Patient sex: M
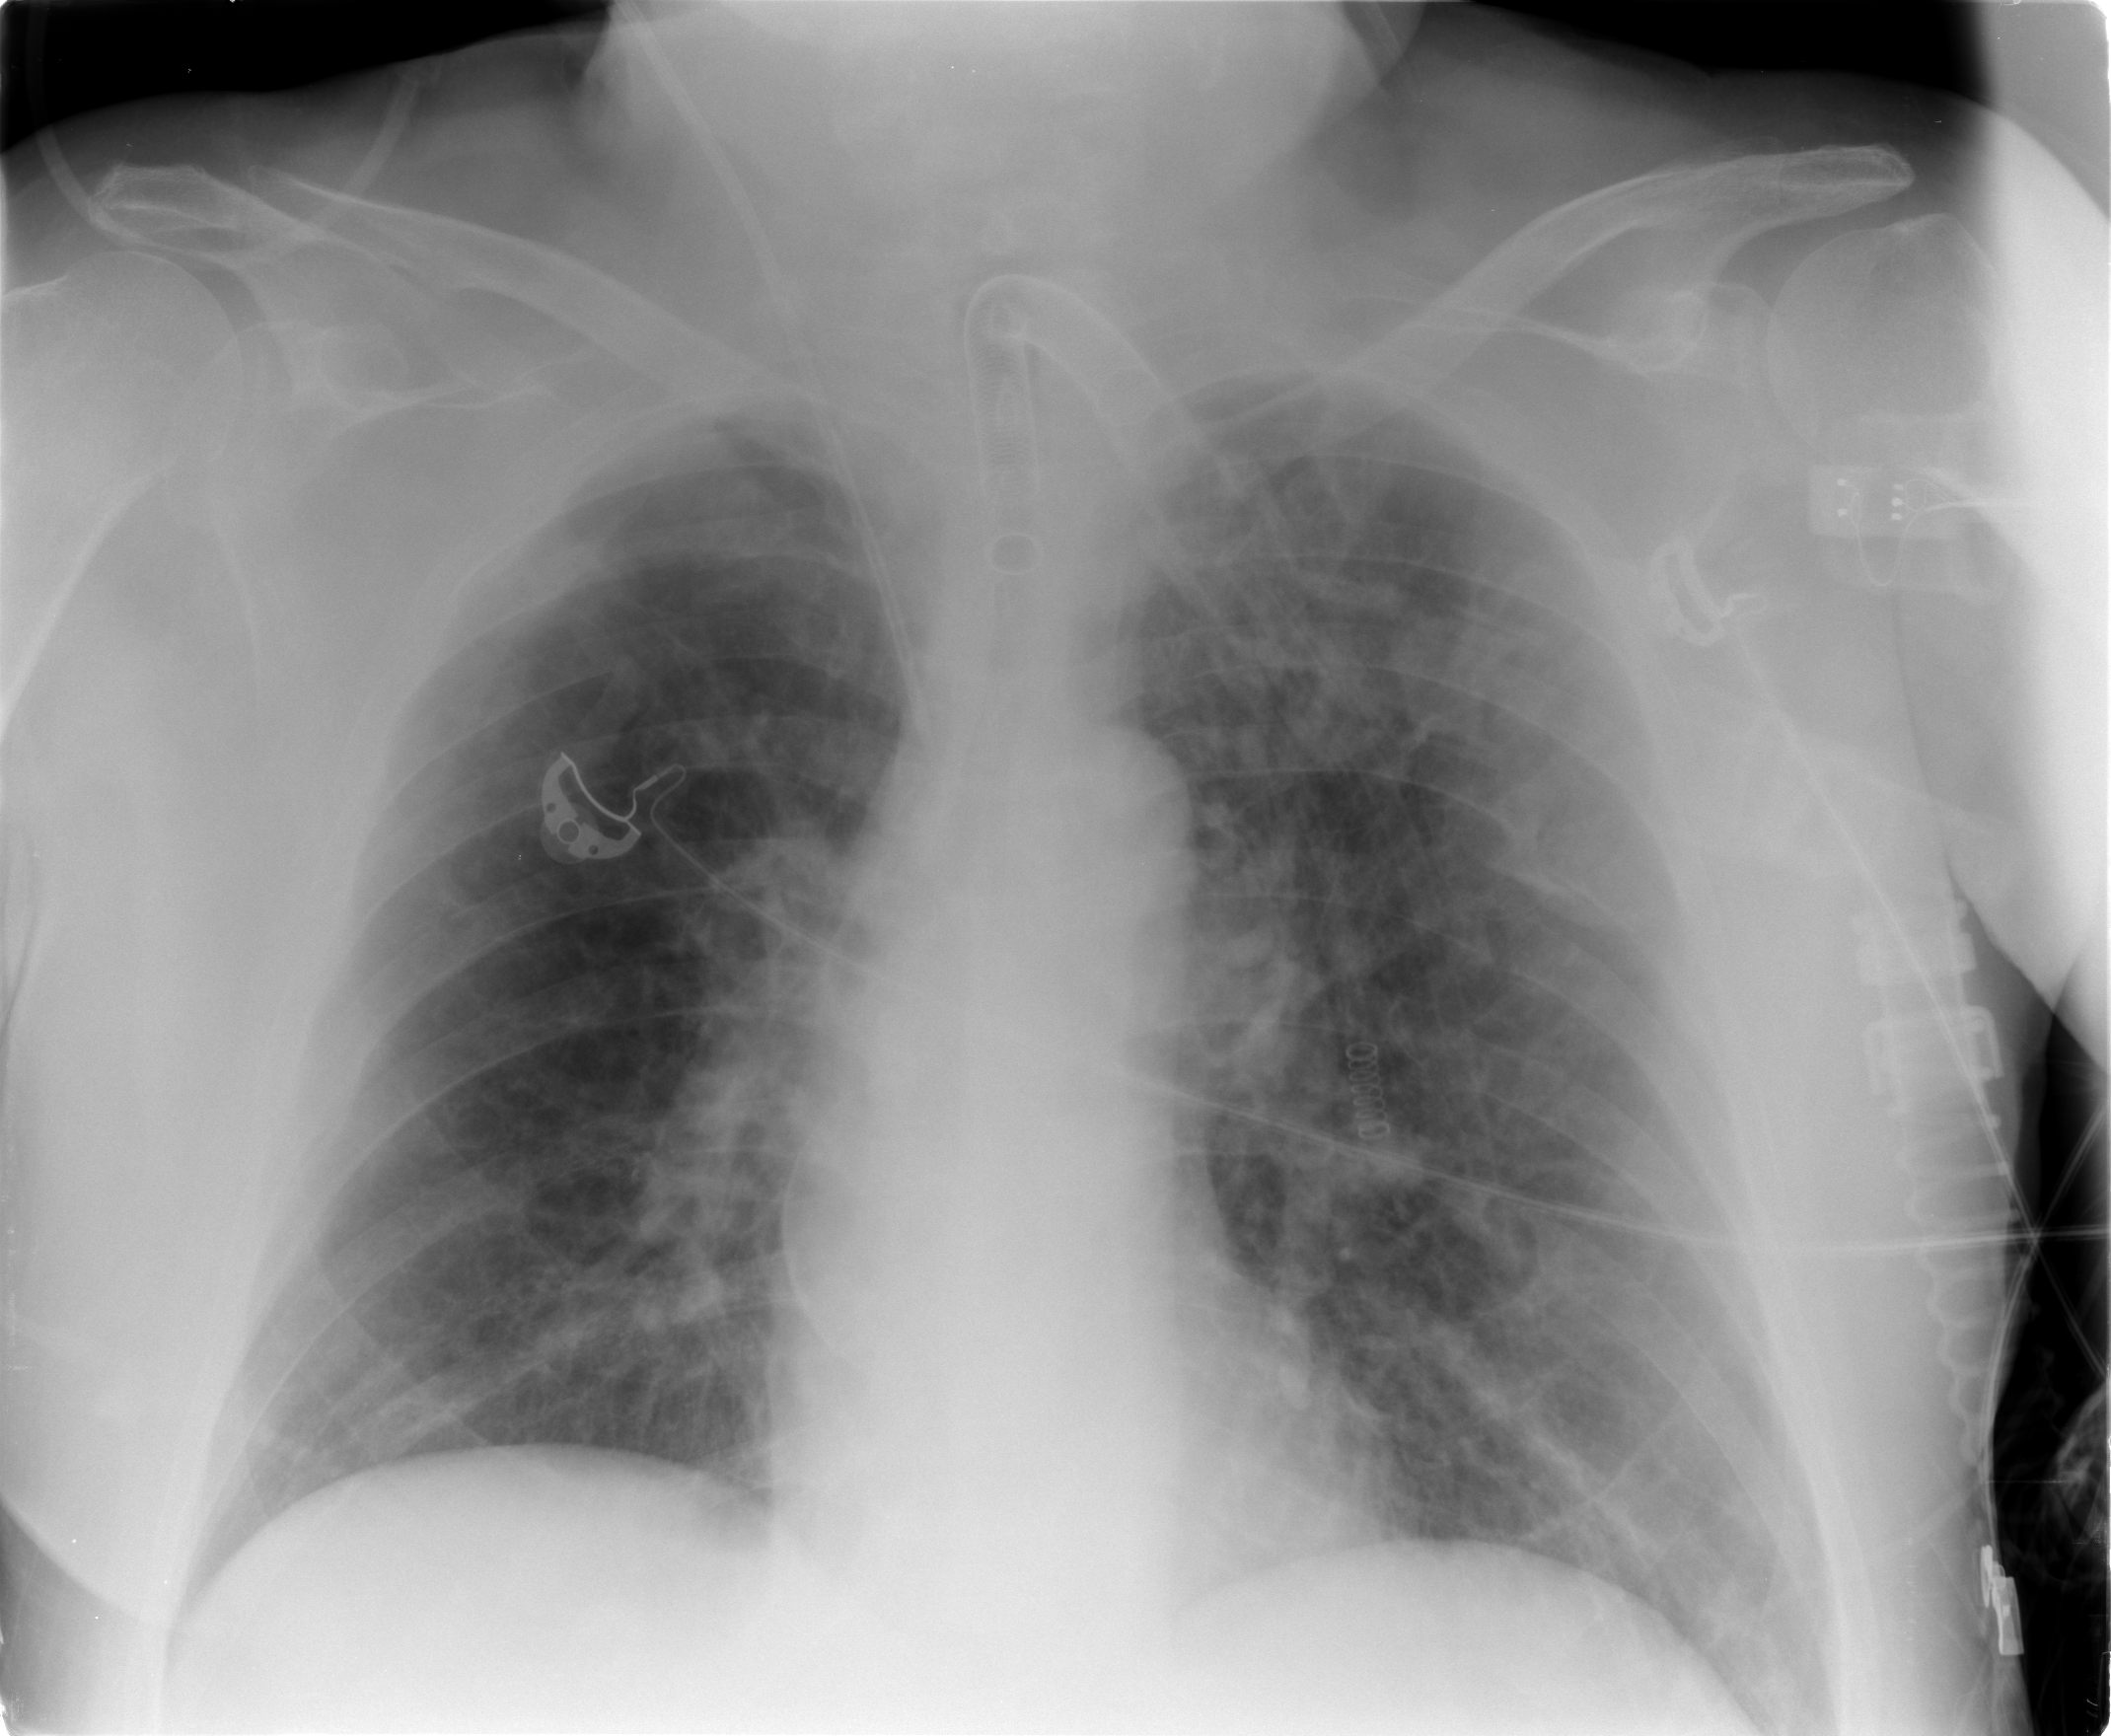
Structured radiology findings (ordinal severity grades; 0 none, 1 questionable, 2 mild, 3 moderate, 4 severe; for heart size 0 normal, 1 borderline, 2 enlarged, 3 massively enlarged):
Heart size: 0
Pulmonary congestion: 2
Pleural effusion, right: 0
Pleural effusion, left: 0
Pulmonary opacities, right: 2
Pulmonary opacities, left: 2
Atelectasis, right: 2
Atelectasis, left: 2